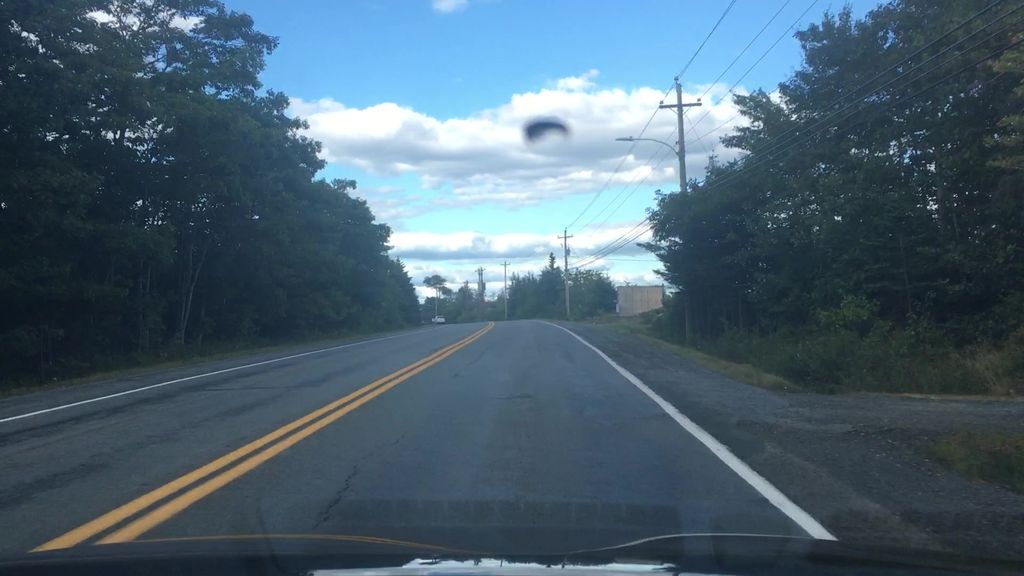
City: halifax